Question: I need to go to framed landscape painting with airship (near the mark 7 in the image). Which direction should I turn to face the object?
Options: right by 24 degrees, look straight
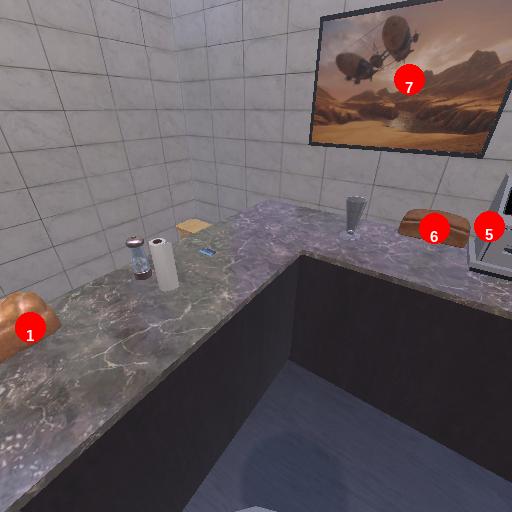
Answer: right by 24 degrees